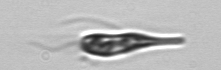
Label: Euglena